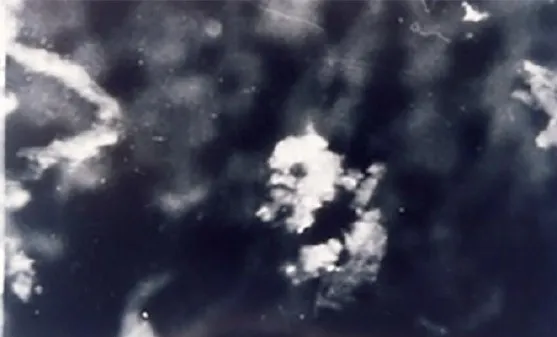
Deposits of immunoglobulin C3 by the length of the epithelial basement membrane and superficial layer of the lamina propria at oral lichen planus.
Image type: pathology (giemsa)